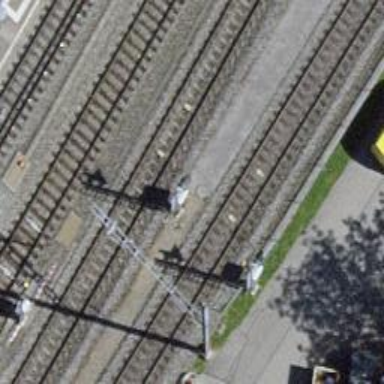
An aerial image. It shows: Railway signal.